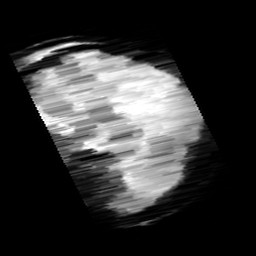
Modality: minIP
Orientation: sagittal
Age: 10
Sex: female
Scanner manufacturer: siemens
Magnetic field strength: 3 T
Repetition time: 0.027 s
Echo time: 0.02 s